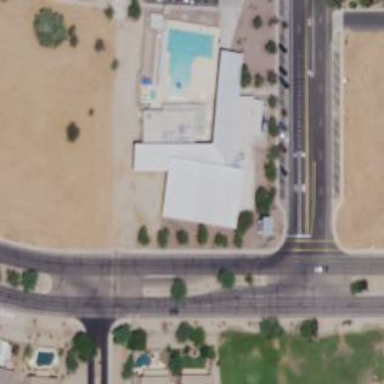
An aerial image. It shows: Civic building that serves as community center.